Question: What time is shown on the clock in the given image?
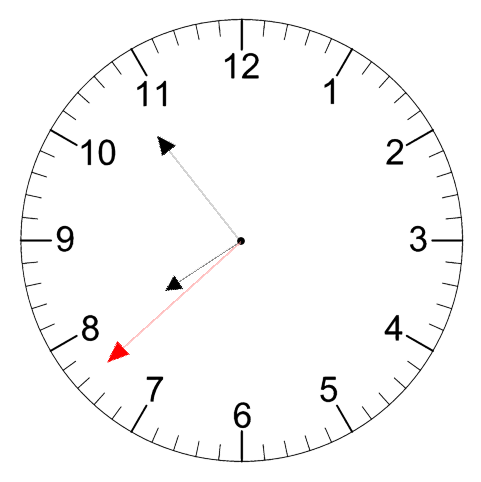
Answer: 07:53:38